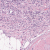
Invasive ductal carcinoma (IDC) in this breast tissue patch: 1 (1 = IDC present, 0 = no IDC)